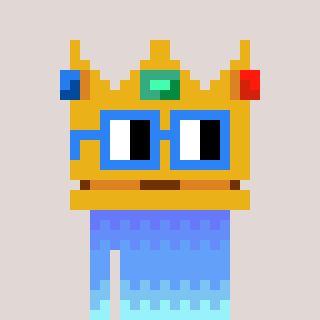
a pixel art character with square blue glasses, a crown-shaped head and a orange-colored body on a warm background